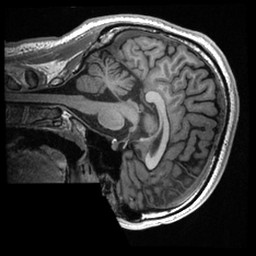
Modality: T1w
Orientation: sagittal
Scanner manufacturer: ge
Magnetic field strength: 3 T
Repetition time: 0.007632 s
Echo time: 0.002924 s